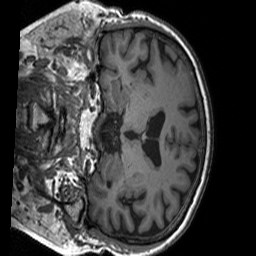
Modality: T1w
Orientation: coronal
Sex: female
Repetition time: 1.95 s
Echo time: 0.026 s